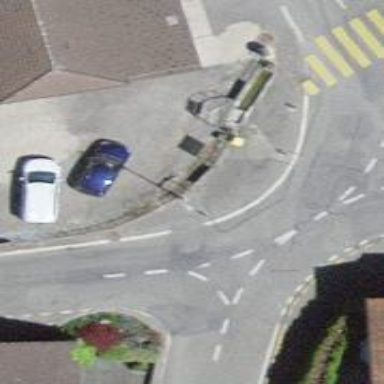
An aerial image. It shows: Post box is visible.